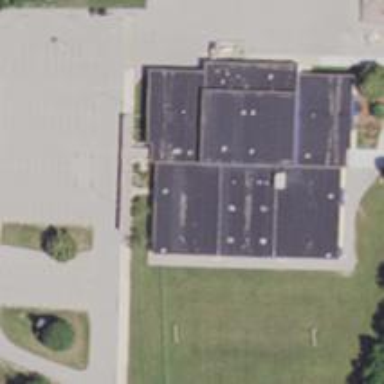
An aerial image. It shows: School.